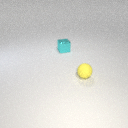
small cyan metal cube to the left of small yellow rubber sphere